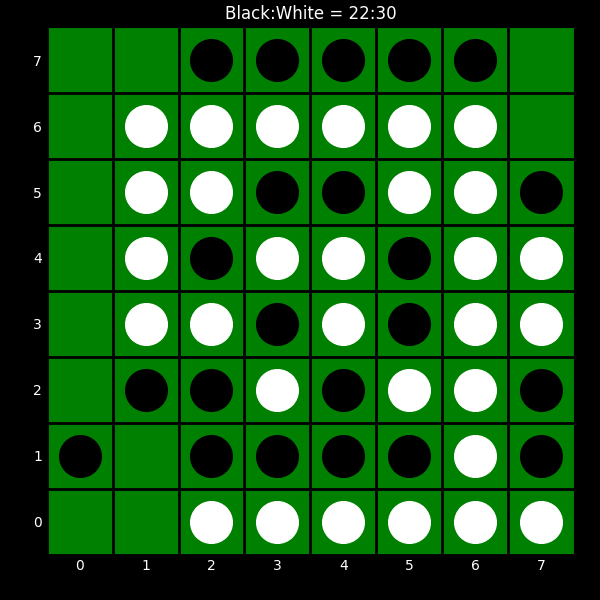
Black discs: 22
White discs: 30